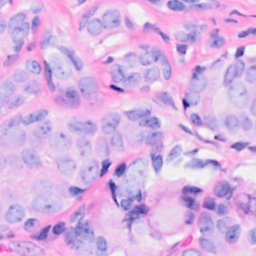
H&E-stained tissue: Breast